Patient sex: F
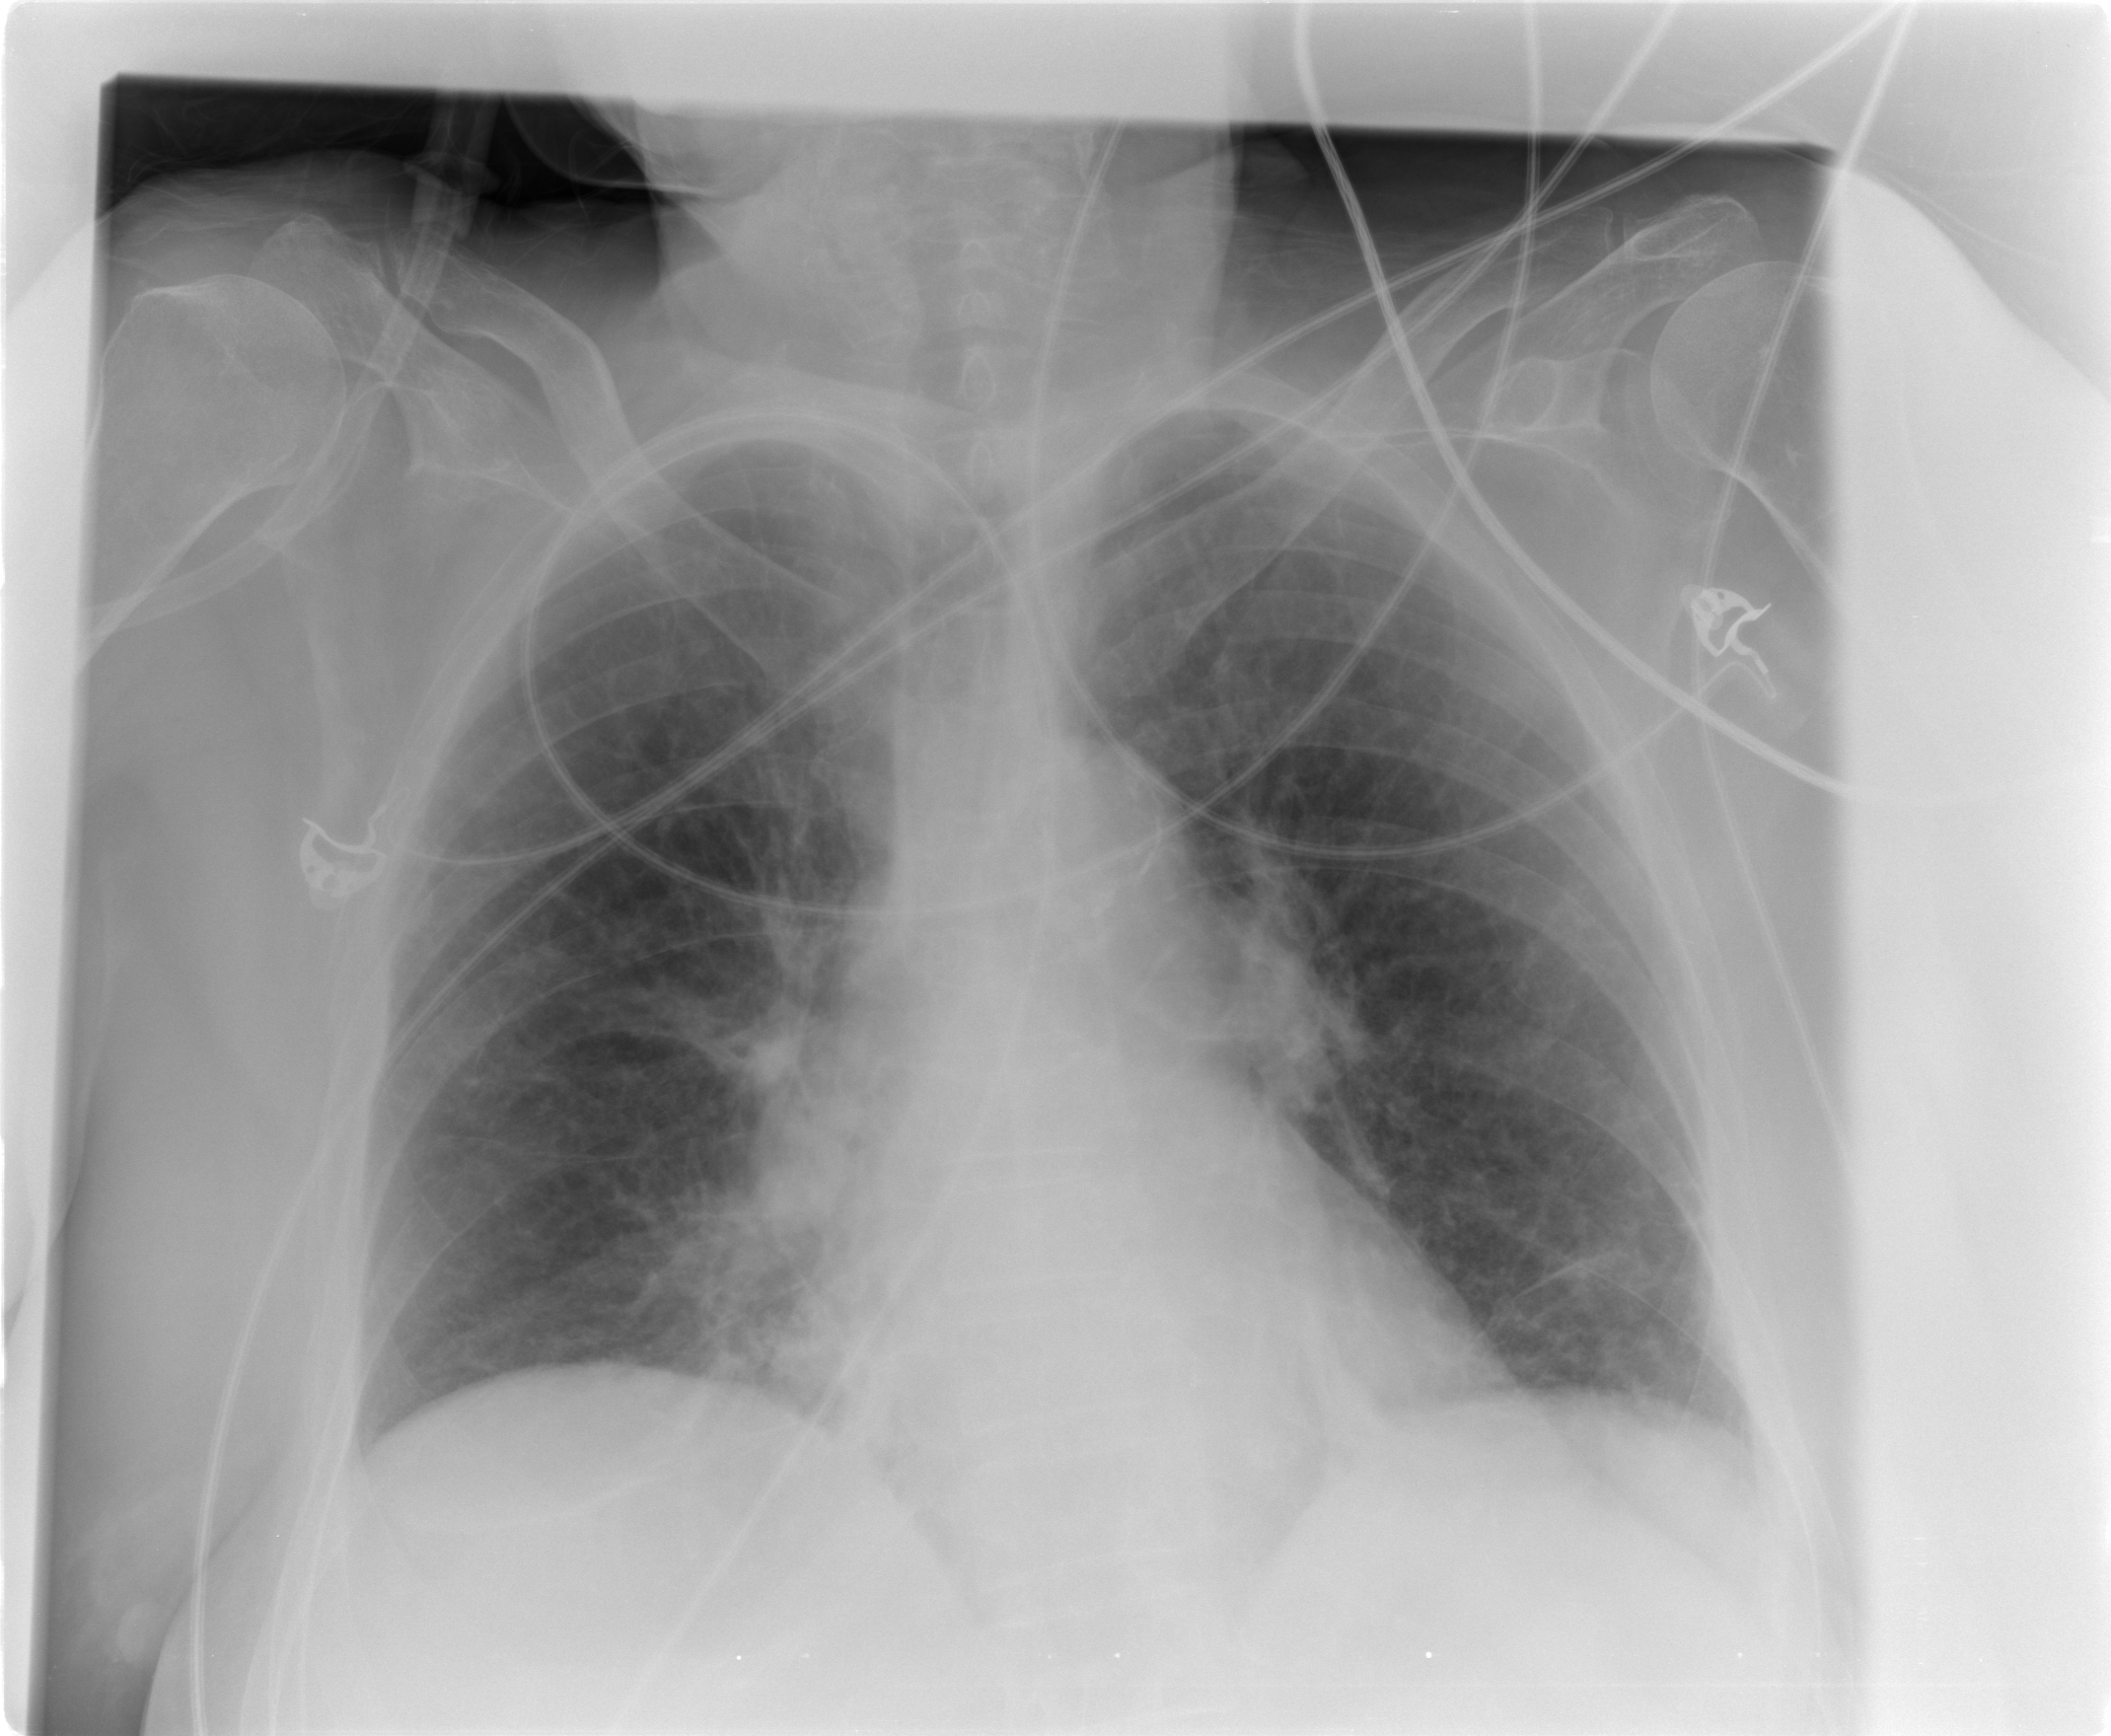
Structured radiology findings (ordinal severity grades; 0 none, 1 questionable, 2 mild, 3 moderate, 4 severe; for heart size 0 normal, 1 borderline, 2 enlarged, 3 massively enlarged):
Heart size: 0
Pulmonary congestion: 2
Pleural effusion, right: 0
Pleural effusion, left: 0
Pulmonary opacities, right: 0
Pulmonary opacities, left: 0
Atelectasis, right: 0
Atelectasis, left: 0